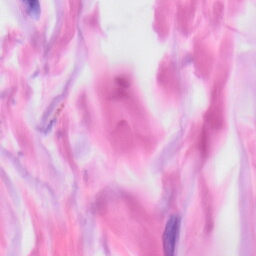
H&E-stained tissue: Skin